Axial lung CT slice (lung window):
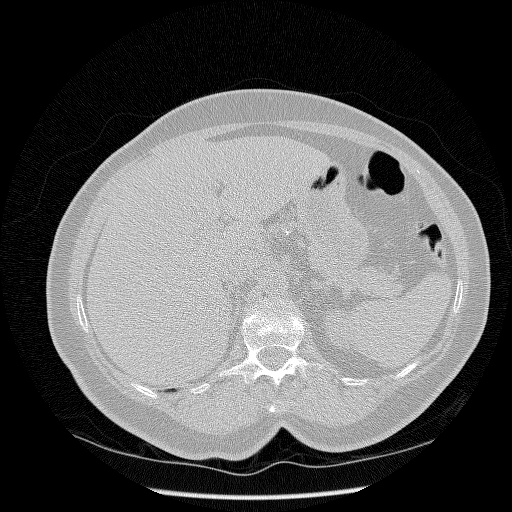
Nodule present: no